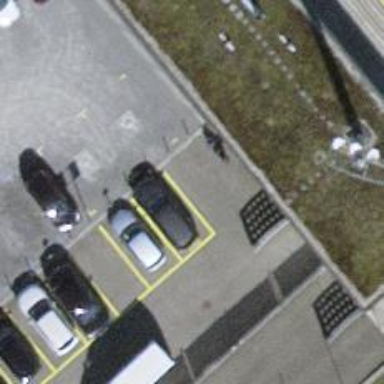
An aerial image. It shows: Bicycle parking facility.